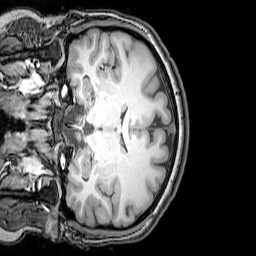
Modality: T1w
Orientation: coronal
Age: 25
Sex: female
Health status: healthy
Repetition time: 0.081 s
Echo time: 0.037 s